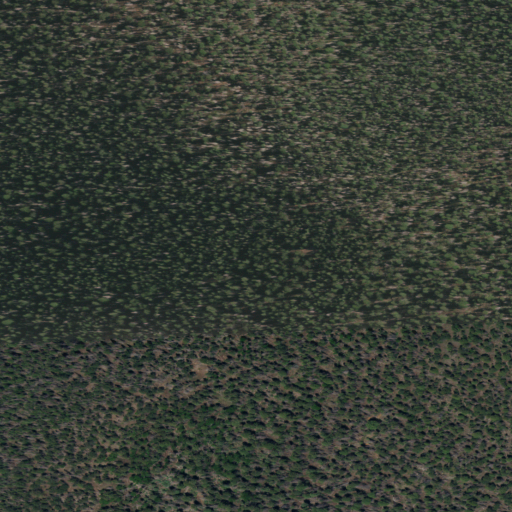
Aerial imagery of mountain in New Mexico named Bonito Peak containing only evergreen forest